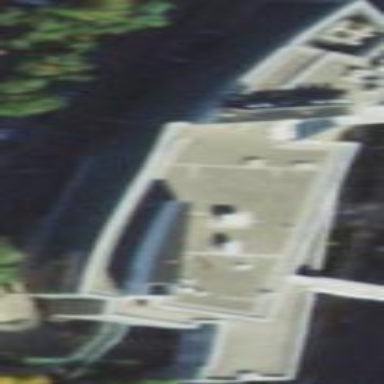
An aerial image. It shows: View of university building.